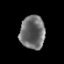
Tissue: prostate
Cell type: T cells
Senescence score: 0.3603
Nuclear area (px): 815
Mean DAPI intensity: 109.029